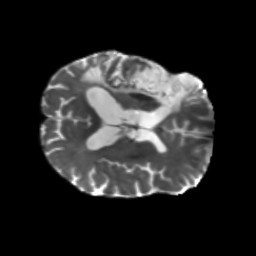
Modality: T2w
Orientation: axial
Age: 71
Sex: male
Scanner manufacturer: siemens
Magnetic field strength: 3 T
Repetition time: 5.25 s
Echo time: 0.08 s